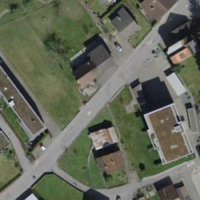
EUNIS habitat code: 54
Species observed at this site:
Asplenium scolopendrium